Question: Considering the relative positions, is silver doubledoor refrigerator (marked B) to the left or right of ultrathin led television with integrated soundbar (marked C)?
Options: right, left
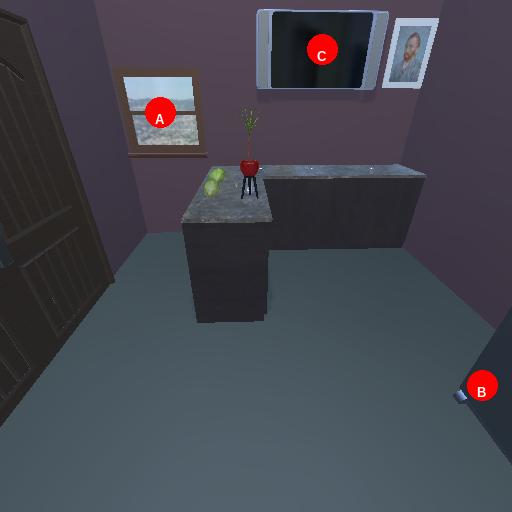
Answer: right